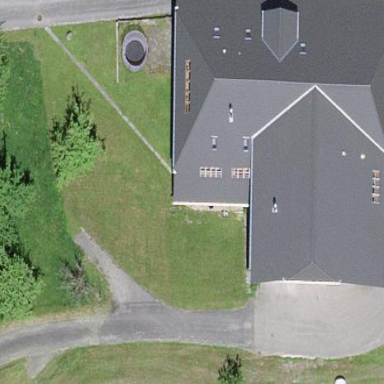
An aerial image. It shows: Farm building.